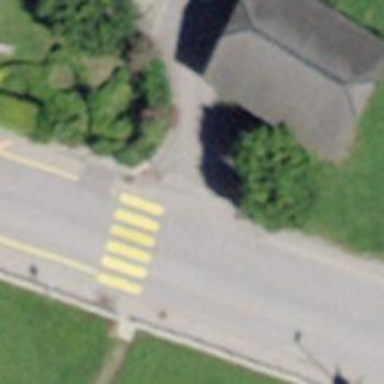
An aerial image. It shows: Secondary road with asphalt surface.